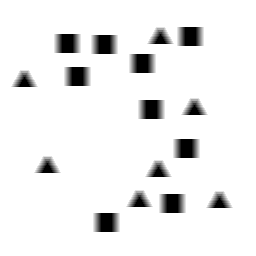
Squares: 9
Triangles: 7
Stars: 0
Total shapes: 16